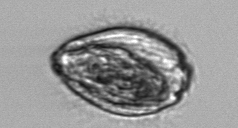
Label: Pleuronema